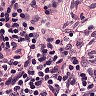
Metastatic tissue present: no